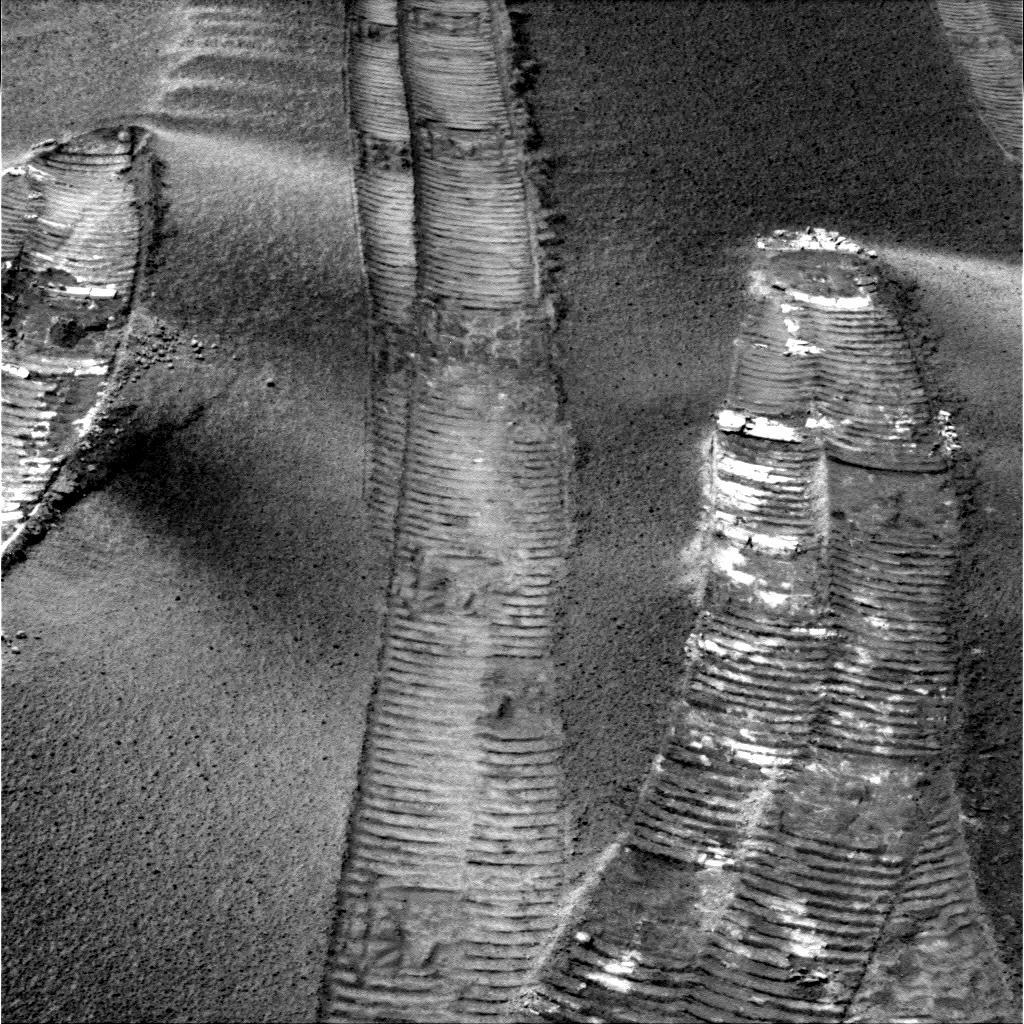
Terrain classes present: Gravel / Sand / Soil, Track